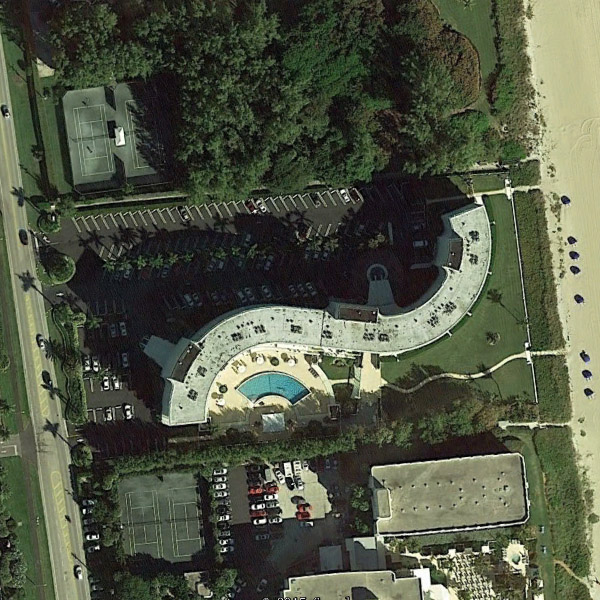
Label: Resort